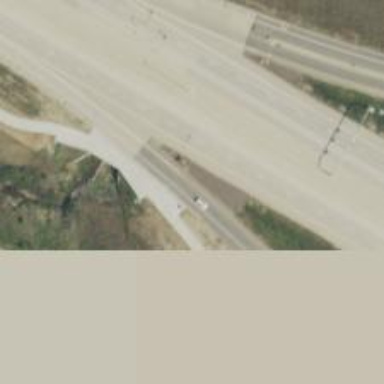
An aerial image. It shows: Asphalt motorway link.